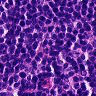
Metastatic tissue present: no